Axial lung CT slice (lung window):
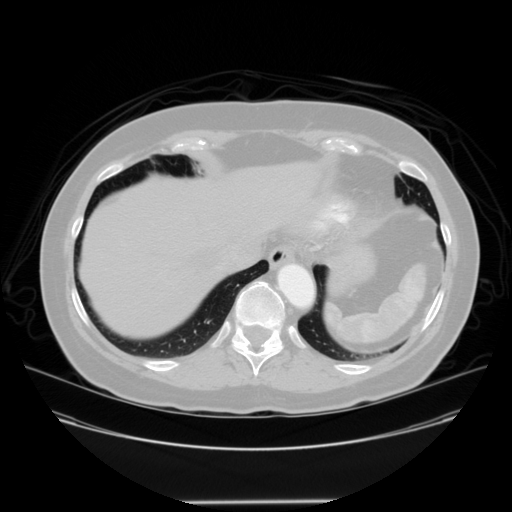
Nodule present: no